Question: A followup to @mjmarsh's <URL>:
How can I detect if (close button was clicked in the checkout widget)?
@mjmarsh telling screenshot:

As commented in <URL>, the 'close' callback is called no matter whether it was cancelled or successful.
There is the 'token' callback, but I don't know how that info could be perused inside the 'close' function, and how reliable that would be.
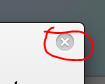
Answer: Here's what's to do, in pseudocode
1. I declare a ok = false variable in the appropriate scope.
2. I set it to true first thing inside the token callback.
3. I check for the ok variable inside the close callback.
And here's some real code to copy and paste:
'''
<script type='text/javascript'>
var handler = StripeCheckout.configure({
key: 'pk_xxxxxxx',
isTokenGenerate: false,
token: function (token) {
handler.isTokenGenerate = true;
//Add the stuff if required
}
});
window.addEvent('domready', function () {
handler.open({
name: 'Add Name',
description: 'Add Description',
amount: '1000',
currency: 'USD',
opened: function () {
},
closed: function () {
if (!handler.isTokenGenerate) {
}
},
});
});
</script>
'''